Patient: sex F, age 66
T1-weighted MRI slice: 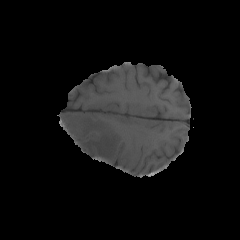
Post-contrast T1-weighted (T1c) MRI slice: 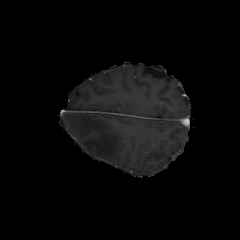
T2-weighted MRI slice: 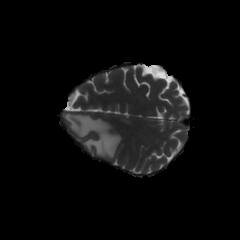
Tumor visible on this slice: yes
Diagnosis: Glioblastoma, IDH-wildtype
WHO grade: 4